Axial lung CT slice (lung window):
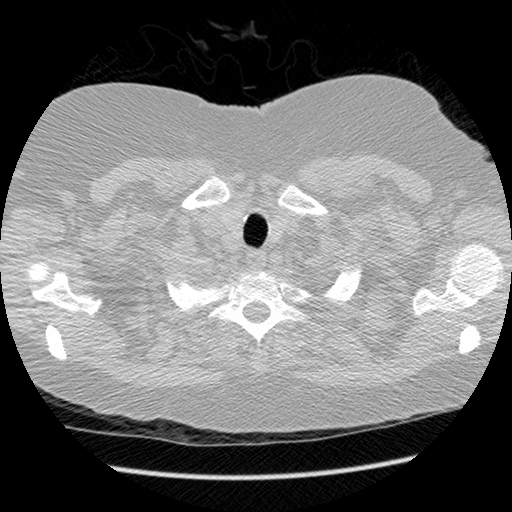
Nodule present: no